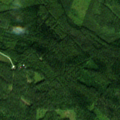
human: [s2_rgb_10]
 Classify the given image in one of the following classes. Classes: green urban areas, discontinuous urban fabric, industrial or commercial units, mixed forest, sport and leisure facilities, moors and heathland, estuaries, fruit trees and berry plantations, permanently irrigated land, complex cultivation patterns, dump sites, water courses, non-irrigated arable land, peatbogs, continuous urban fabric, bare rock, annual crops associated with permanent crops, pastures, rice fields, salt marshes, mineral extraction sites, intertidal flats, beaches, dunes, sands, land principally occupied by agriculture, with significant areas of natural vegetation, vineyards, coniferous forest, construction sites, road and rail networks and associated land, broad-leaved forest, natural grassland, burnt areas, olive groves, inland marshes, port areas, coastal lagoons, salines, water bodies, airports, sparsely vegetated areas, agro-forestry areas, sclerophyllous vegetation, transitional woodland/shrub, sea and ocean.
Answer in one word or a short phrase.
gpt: coniferous forest, mixed forest, transitional woodland/shrub